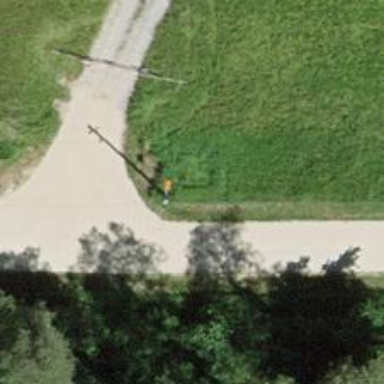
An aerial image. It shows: View of pole with roofed pipeline marker.